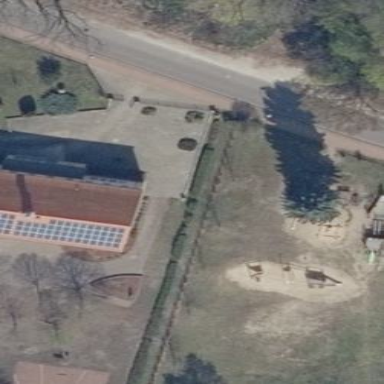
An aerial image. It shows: Playground with sand surface.